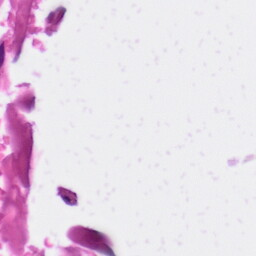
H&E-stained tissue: Skin